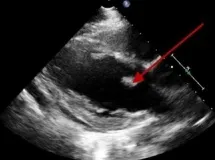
Transthoracic echocardiography of trivalvular vegetation. Mitral valve (13.6 x 8.0 mm).
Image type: radiology (ultrasound)